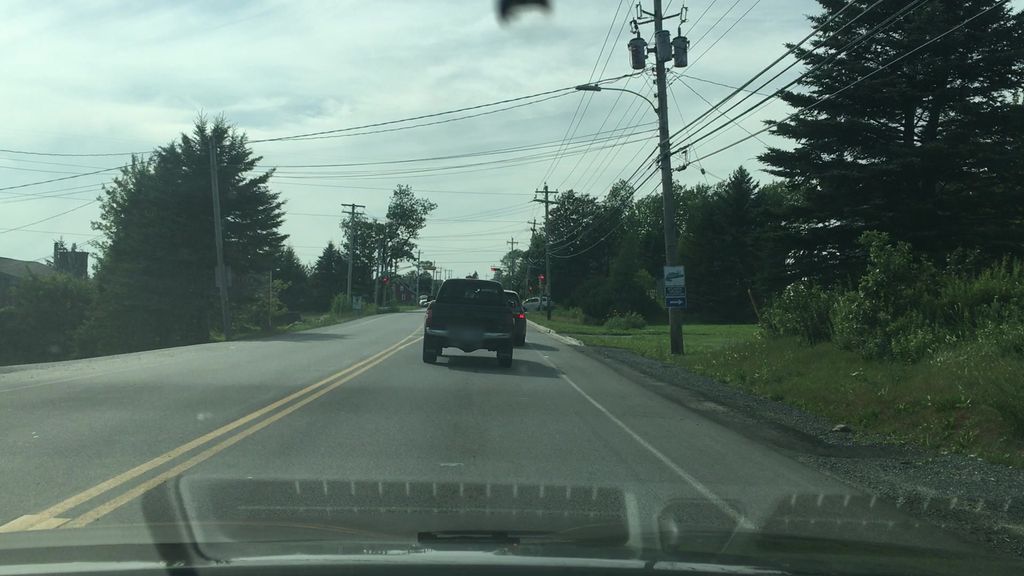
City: halifax